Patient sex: F
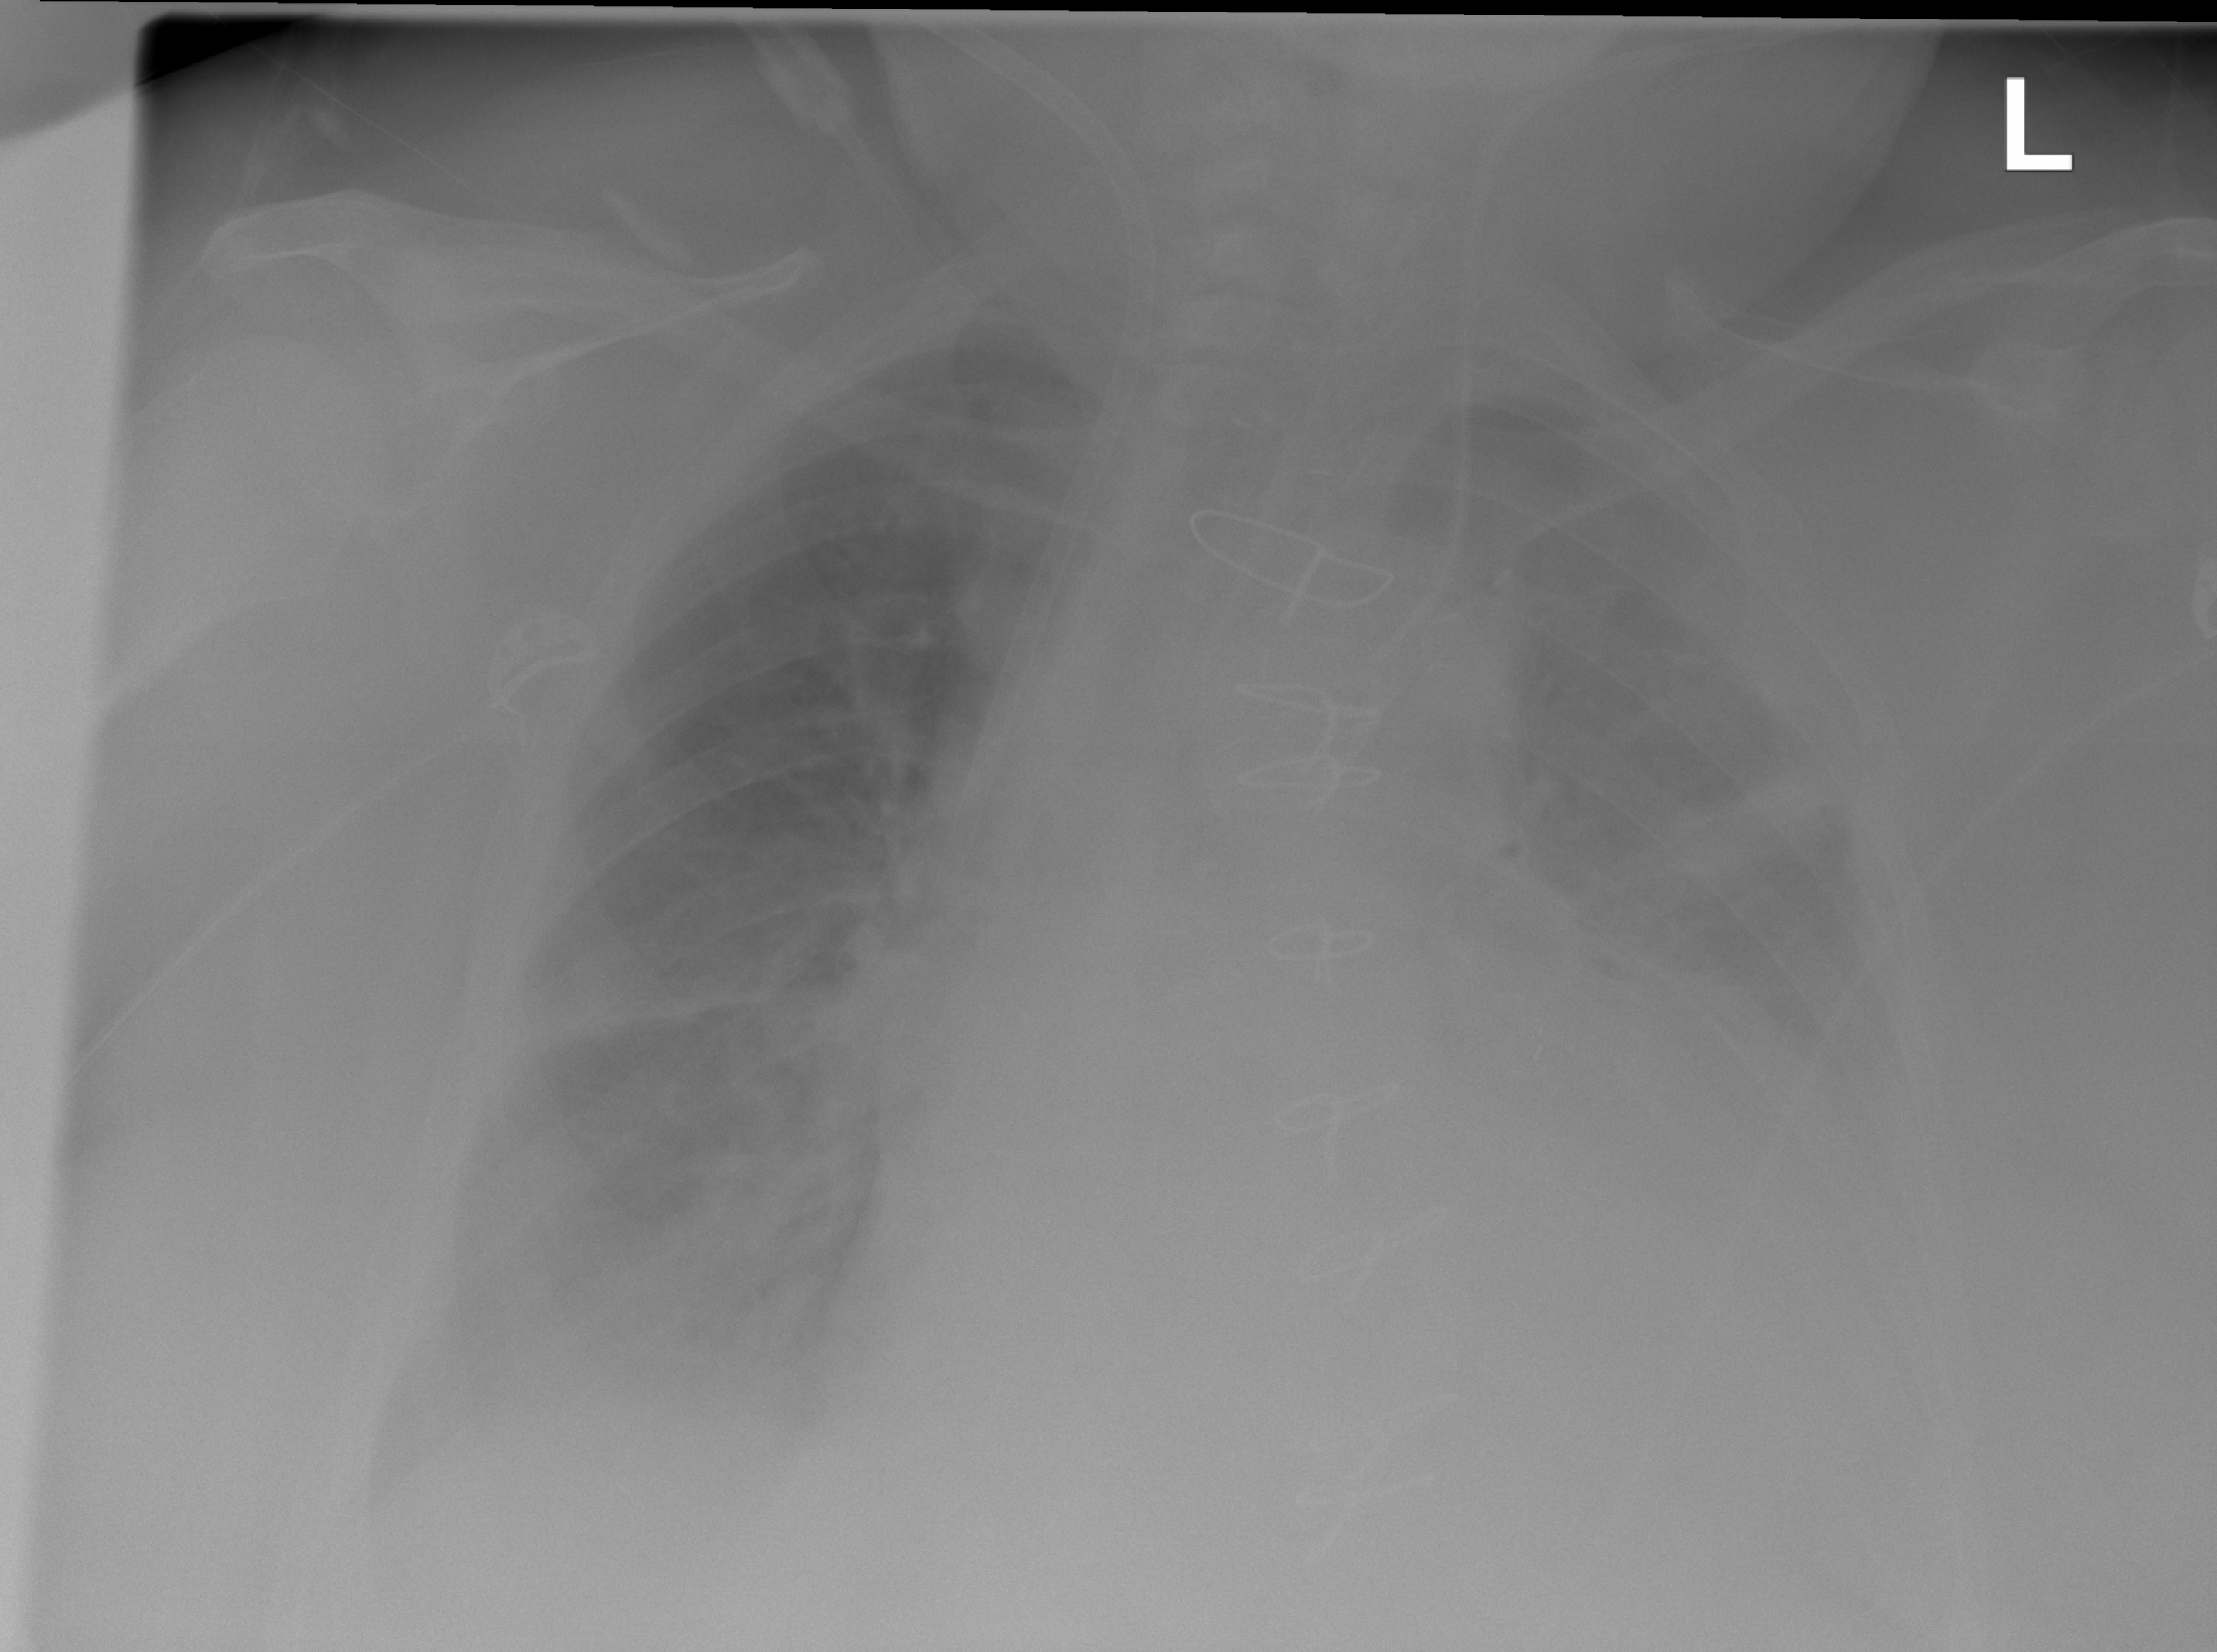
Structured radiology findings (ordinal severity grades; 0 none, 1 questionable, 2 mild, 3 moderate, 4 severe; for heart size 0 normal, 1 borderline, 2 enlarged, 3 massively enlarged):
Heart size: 2
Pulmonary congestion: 2
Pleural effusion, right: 2
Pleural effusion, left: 3
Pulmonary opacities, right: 1
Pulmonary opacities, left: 0
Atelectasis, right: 2
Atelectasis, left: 3